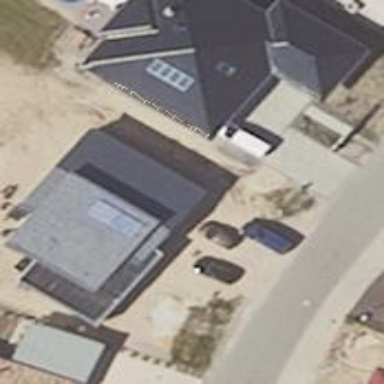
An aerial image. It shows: Simple house.